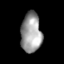
Tissue: skin
Cell type: Fibroblasts
Senescence score: 0.7933
Nuclear area (px): 802
Mean DAPI intensity: 155.988